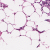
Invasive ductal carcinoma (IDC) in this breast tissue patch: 0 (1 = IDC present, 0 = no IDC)